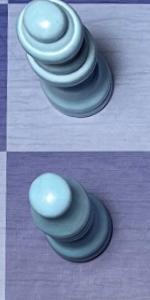
Label: Bishop_White